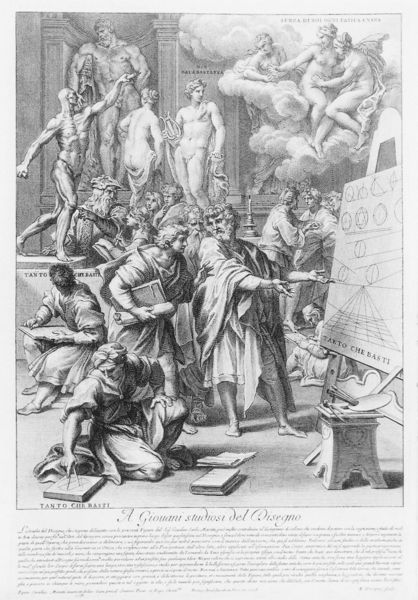
Titel: Zeichenschule, nach Carlo Maratta
Künstler: Nicolas Dorigny
Institution: Berlin, Ralph R. Haugwitz Kunsthandel
Schlagwörter: himmel, mann, nackt, frauen, menschen, männer, skizze, zeichnung, wolke, bart, sockel, gelehrte, engel, schrift, bücher, modell, italien, perspektive, schule, figuren, staffelei, nackte, antike, philosoph, buch, druck, text, künste, rom, antik, götter, griechenland, gelehrter, geometrie, graphit, mathematik, geographie, zirkel, bildung, bch, mathematiker, platon, göter, platonschule, ugraphit